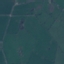
Label: Pasture